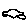
Label: car